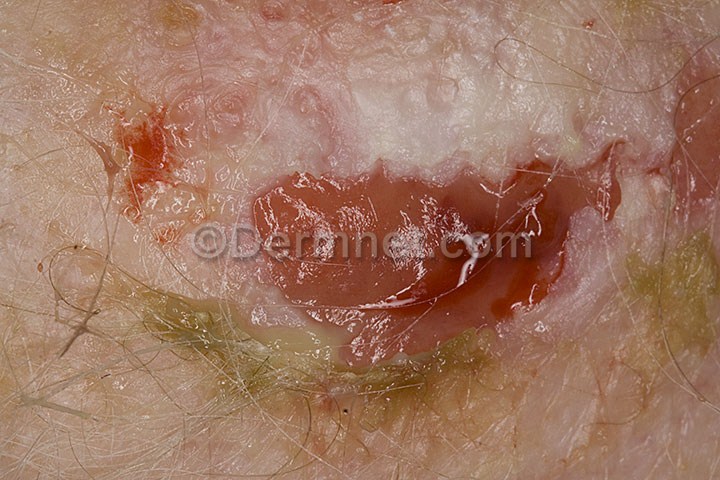
Disease: Actinic Keratosis Basal Cell Carcinoma and other Malignant Lesions